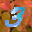
Label: 3